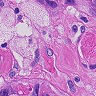
Metastatic tissue present: yes